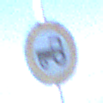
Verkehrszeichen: VerbotKraftfahrzeugeZuegeNichtSchneller25
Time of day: MorningAfternoon
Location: Outdoor (Nature)
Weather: PartlyCloudy
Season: NotSpecified
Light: Natural